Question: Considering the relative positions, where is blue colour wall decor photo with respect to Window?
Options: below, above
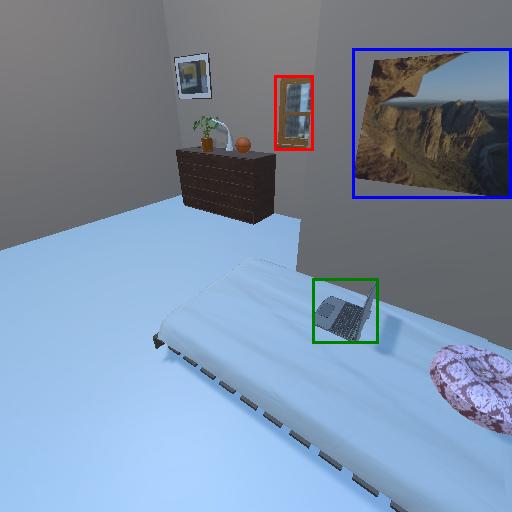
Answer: below